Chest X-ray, AP view. Patient: 40 years old, sex M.
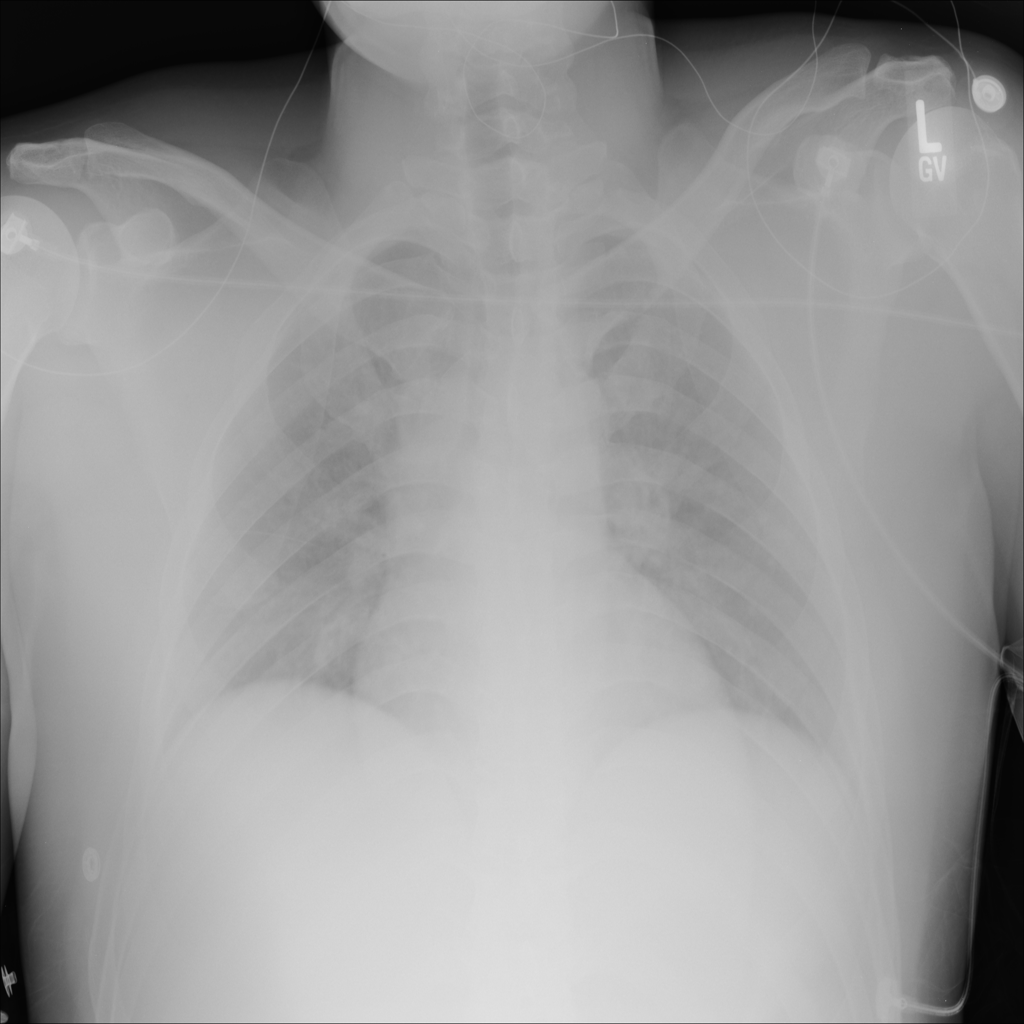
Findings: No Finding